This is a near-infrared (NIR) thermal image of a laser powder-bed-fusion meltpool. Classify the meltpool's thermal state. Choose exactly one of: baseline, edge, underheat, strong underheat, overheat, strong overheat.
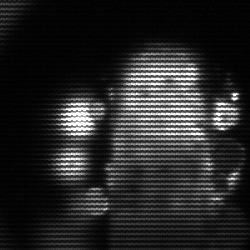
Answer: strong underheat